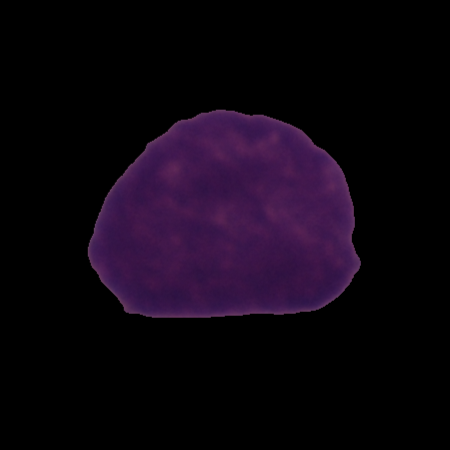
Label: healthy